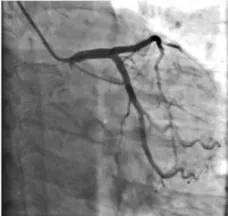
Coronary angiography results for Case 2. Left coronary artery: Caudal 30.
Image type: radiology (ultrasound)